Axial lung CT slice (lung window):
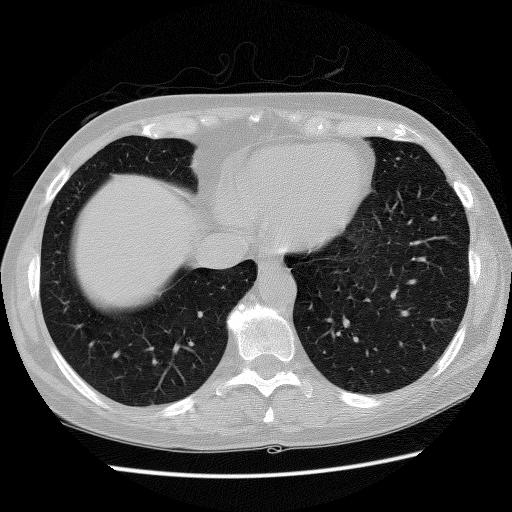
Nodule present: no